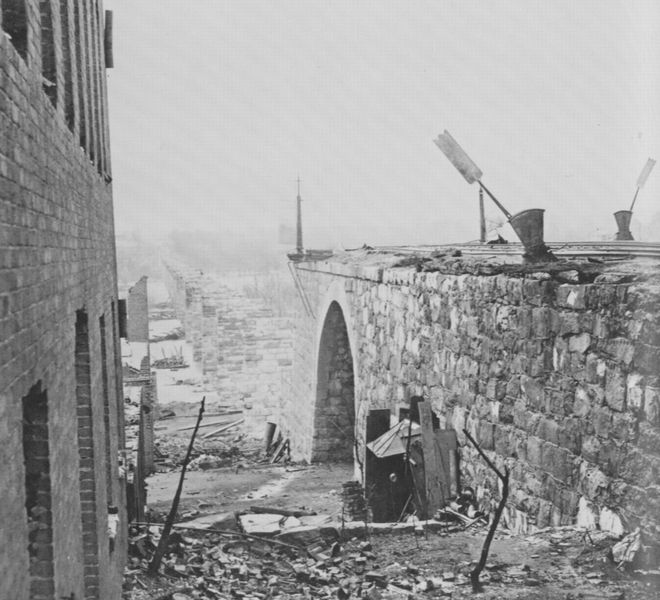
Titel: Überreste der zerstörten Richmond u. Petersburg Eisenbahnbrücke
Künstler: Mathew B. Brady
Schlagwörter: baum, himmel, wasser, weiß, landschaft, stadt, fenster, grau, pfeiler, profil, schwarz, straße, dach, gebäude, haus, weg, zaun, alt, wand, stein, steine, einsamkeit, feld, pfähle, brücke, hütte, boden, düster, bogen, perspektive, russland, hang, verlassen, zug, öde, mauer, ziegel, dunst, nebel, backstein, winter, hafen, schutt, fluß, krieg, schlacht, trümmer, zerstörung, trübe, tor, foto, fotografie, photographie, reste, ruine, gerüst, kreuz, schwarz-weiß, seite, ruinen, photo, kaputt, bahn, eisenbahn, konstruktion, zerstört, gleise, schienen, eimer, blech, bau, tunnel, verfallen, baracke, bauwerk, aufbau, baustelle, müll, trist, unterführung, bauplatz, schrott, vernichtet